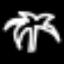
Label: palm tree